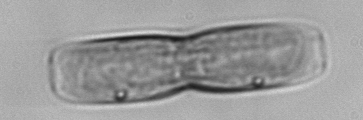
Label: pennate_morphotype1